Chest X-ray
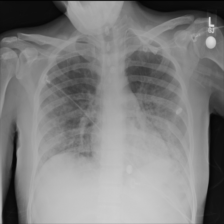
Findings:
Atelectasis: negative
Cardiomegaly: negative
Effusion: negative
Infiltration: negative
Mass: negative
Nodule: negative
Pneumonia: negative
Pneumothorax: negative
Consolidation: negative
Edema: negative
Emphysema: negative
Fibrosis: negative
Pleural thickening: negative
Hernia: negative